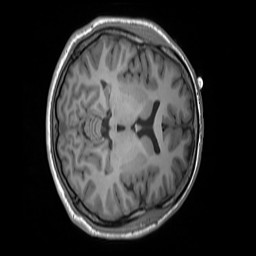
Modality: T1w
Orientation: axial
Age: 25
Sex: male
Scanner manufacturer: siemens
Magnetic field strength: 3 T
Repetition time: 1.55 s
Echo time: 0.00234 s